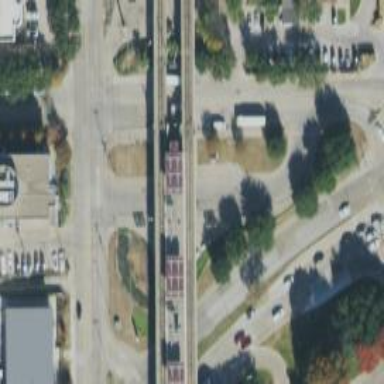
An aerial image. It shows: Bridge for light rail electrified with contact line.